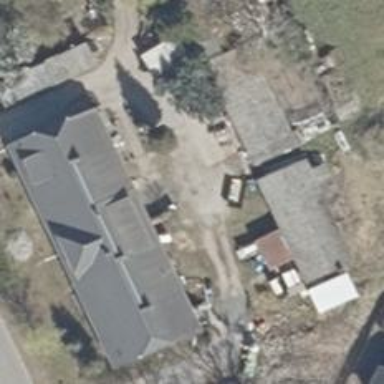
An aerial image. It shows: Detached building.